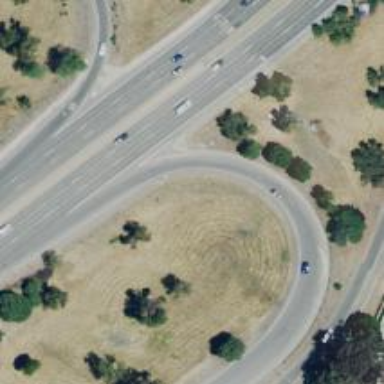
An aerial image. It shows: Trunk link highway.